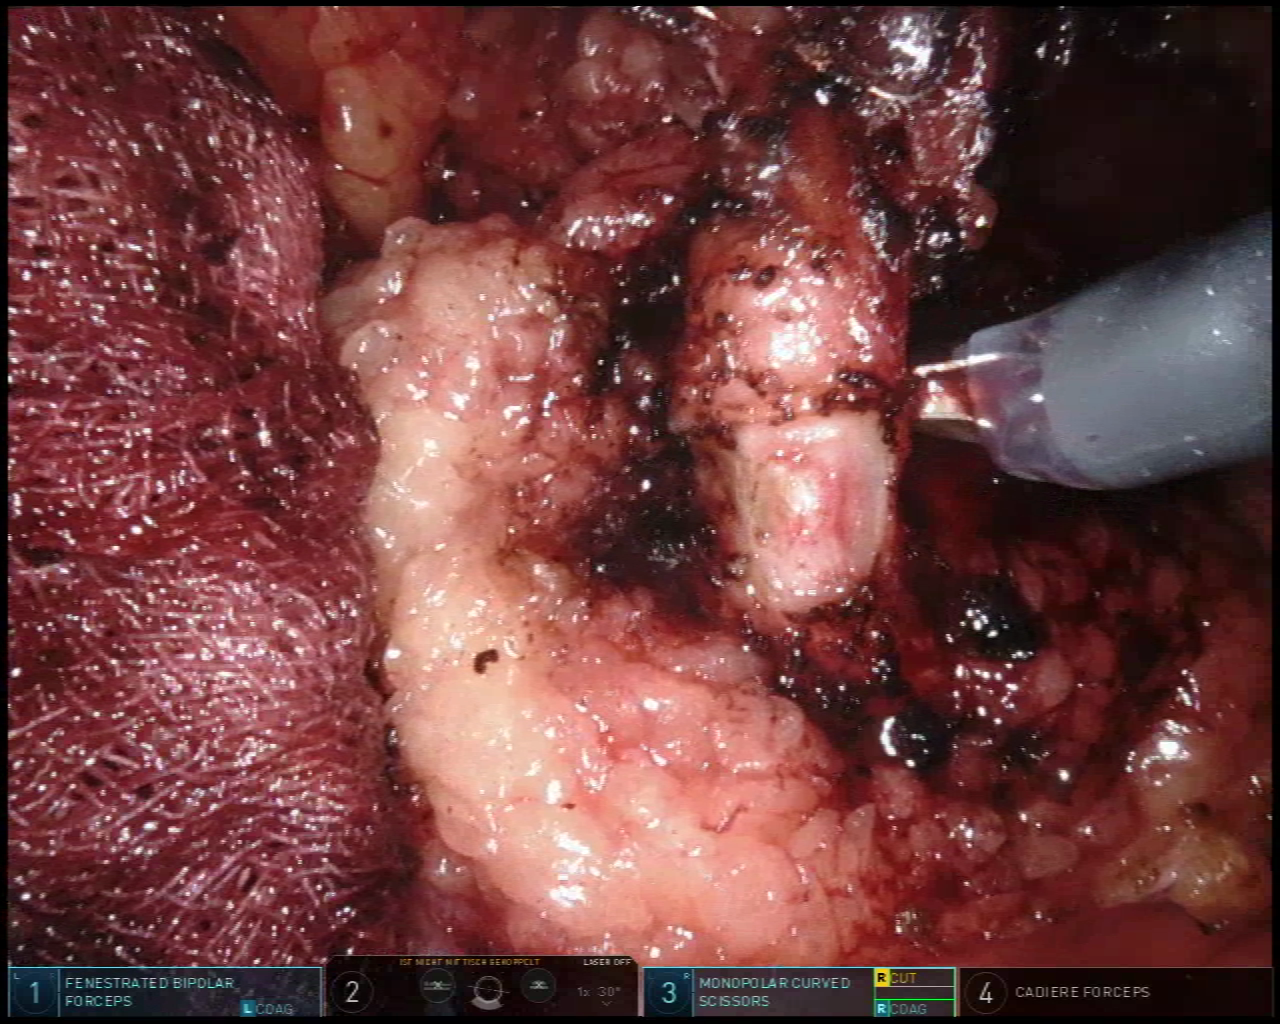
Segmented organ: inferior_mesenteric_artery
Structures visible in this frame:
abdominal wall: no
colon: no
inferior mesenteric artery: yes
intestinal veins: no
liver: no
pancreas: no
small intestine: no
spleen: no
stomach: no
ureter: no
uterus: no
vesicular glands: no